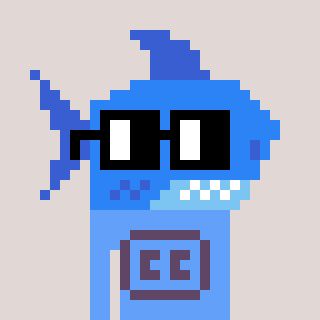
a pixel art character with square black glasses, a shark-shaped head and a blue-colored body on a warm background